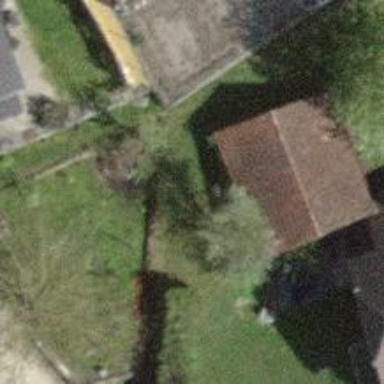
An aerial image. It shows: Rural barn.